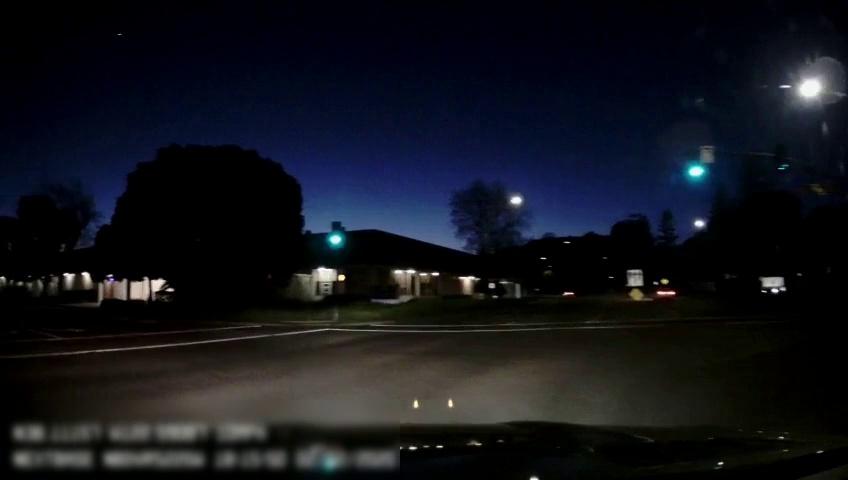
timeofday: Night
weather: Other
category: Drivable Space
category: Vehicles | Car
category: Traffic | Lights
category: Traffic | Lights
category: Traffic | Lights
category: Traffic | Signs
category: Traffic | Signs
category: Traffic | Signs